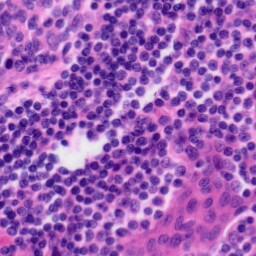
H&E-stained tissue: Tonsil